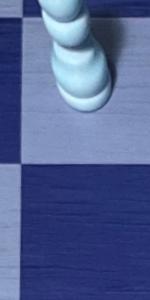
Label: Empty